【题型】选择题　【知识点】解析几何　【难度】easy
已知点$P(a,b)$在直线$x-y=0$上，则$\sqrt{a^2+b^2-2a+2b+2}+\sqrt{(a-2)^2+b^2}$的最小值为（ ）
\noindent A. $\sqrt{5}$ \hfill B. $\sqrt{10}$ \hfill C. $2\sqrt{5}$ \hfill D. $2\sqrt{10}$
【解答】
\noindent \textbf{【答案】} B
\noindent \textbf{【分析】} 问题转化为直线$x-y=0$上的到点$A(1,-1)$和$B(2,0)$的距离之和最小，利用对称点求解可得.
\noindent \textbf{【详解】} 因为$\sqrt{a^2+b^2-2a+2b+2}+\sqrt{(a-2)^2+b^2} = \sqrt{(a-1)^2+(b+1)^2}+\sqrt{(a-2)^2+(b-0)^2}$
\noindent 表示$P(a,b)$到点$A(1,-1)$和$B(2,0)$的距离之和.
\noindent 又$P(a,b)$在直线$y=x$上，$A(1,-1)$关于$y=x$的对称点为$A'(-1,1)$，
\noindent 所以$|PA|+|PB|=|PA'|+|PB| \geq |A'B|$，$A',P,B$三点共线时等号成立，
\noindent 所以，所求最小值为：$|A'B|=\sqrt{(-1-2)^2+(1-0)^2}=\sqrt{10}$.
\noindent 故选：B

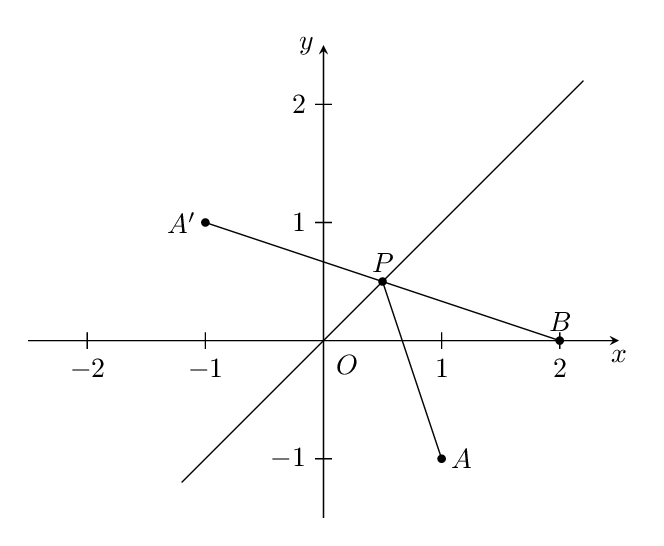